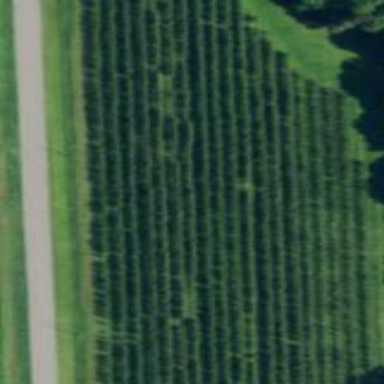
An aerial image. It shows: Vineyard.